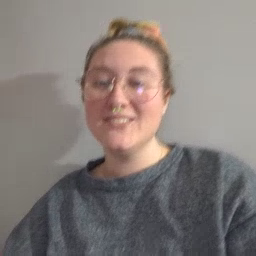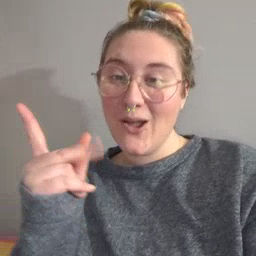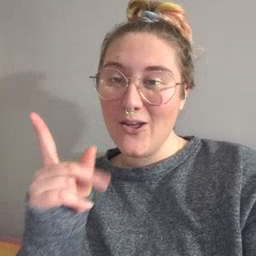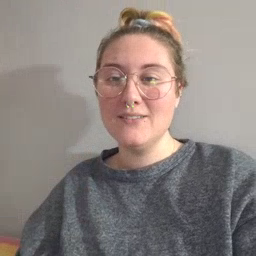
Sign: dog